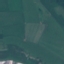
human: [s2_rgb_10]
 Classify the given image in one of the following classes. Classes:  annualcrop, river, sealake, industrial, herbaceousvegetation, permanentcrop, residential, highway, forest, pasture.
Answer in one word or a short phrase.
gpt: Pasture